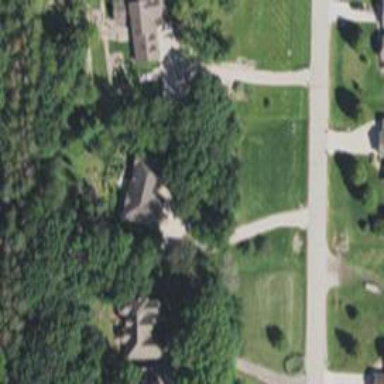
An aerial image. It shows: Driveway leading to service road.